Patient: sex M, age 44
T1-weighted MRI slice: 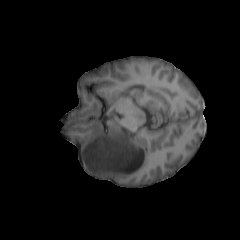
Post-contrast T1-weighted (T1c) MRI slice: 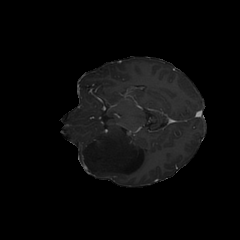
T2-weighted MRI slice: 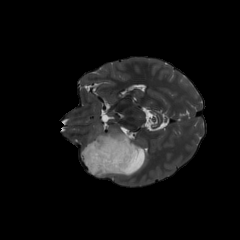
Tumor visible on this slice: yes
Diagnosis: Astrocytoma, IDH-mutant
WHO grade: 3